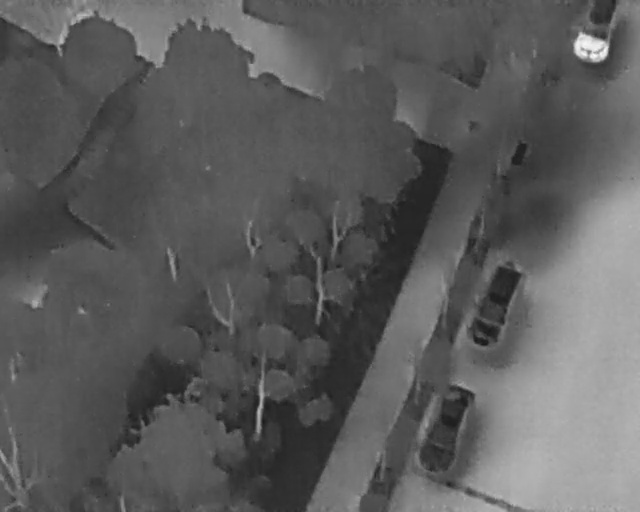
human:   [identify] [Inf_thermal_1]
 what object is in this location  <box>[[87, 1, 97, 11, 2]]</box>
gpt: <ref>1 large car at the top right</ref>